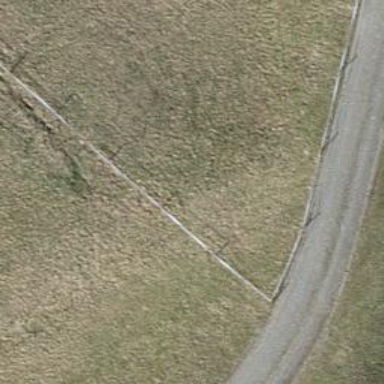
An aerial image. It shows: Gate.